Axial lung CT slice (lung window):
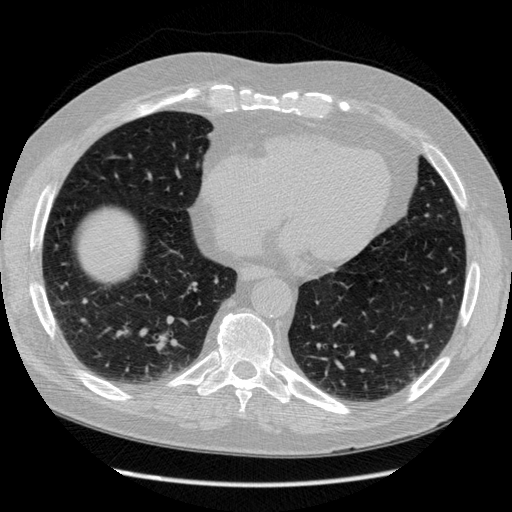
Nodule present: no